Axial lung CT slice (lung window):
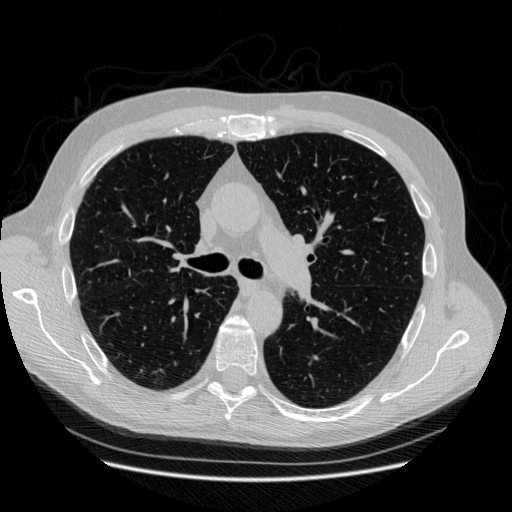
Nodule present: no